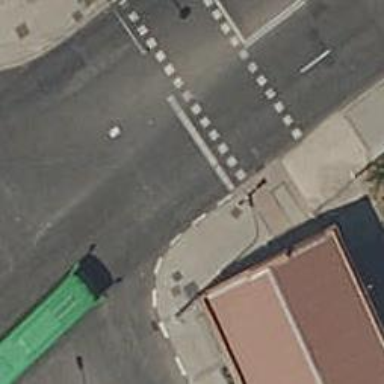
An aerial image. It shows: Zebra crossing with traffic signals.